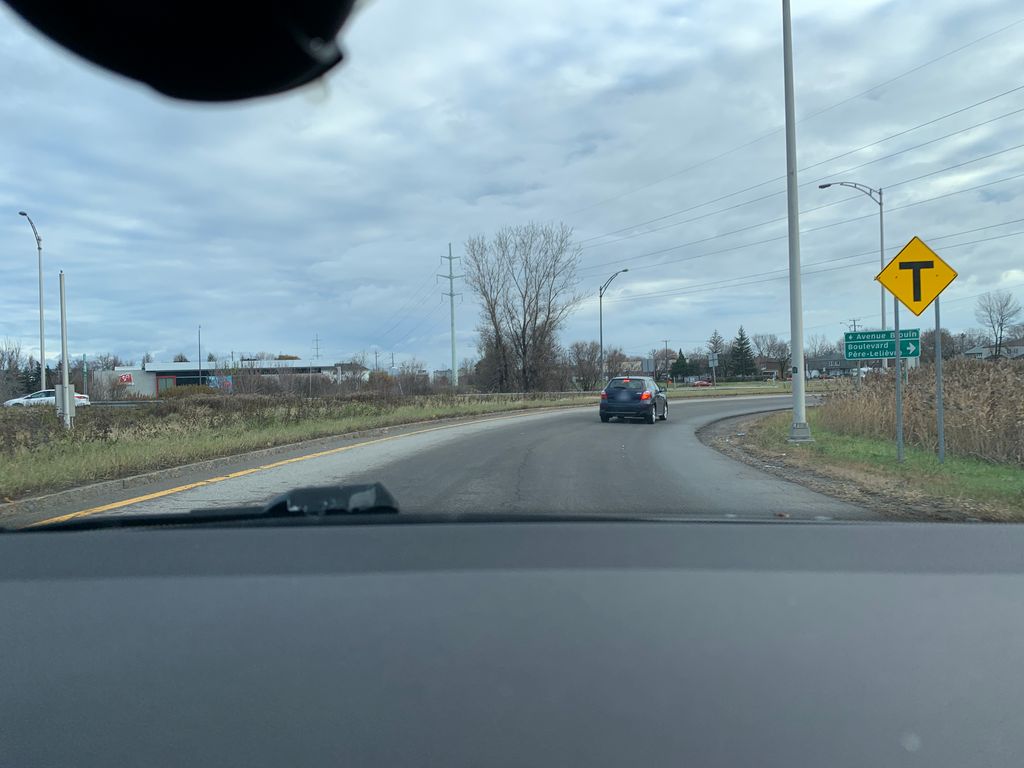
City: quebec_city